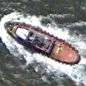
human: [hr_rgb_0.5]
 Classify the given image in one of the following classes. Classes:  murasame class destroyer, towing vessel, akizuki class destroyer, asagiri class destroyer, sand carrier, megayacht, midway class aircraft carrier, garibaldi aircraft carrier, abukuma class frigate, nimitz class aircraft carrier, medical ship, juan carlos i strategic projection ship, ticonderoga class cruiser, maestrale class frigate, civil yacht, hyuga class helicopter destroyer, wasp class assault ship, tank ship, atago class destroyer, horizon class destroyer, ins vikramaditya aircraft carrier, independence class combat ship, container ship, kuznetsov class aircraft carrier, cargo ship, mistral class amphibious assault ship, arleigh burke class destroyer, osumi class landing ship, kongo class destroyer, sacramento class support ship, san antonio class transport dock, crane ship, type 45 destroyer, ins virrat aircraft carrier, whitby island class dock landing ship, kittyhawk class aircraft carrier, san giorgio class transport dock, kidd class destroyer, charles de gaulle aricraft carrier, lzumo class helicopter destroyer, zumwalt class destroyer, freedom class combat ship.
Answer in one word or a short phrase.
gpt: Towing vessel